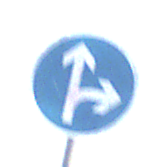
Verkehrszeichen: VorgeschriebeneFahrtrichtungGeradeausOderRechts
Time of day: SunriseSunset
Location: Outdoor (Nature)
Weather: PartlyCloudy
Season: NotSpecified
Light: Natural